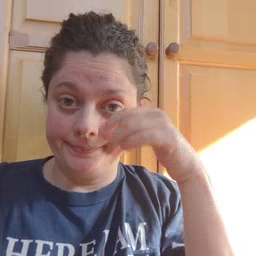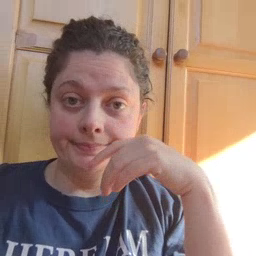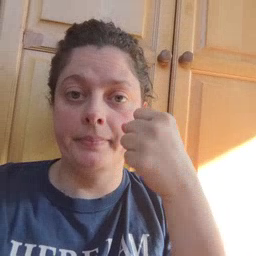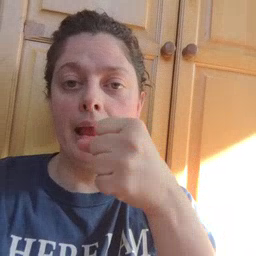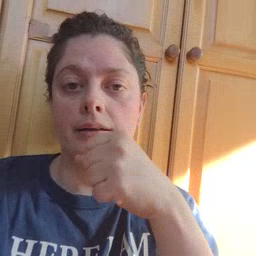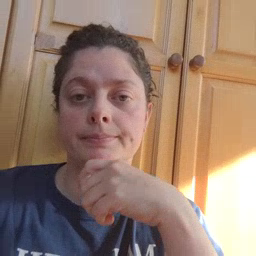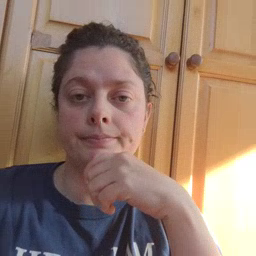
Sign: make